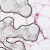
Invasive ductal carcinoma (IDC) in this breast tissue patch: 0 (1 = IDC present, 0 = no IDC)